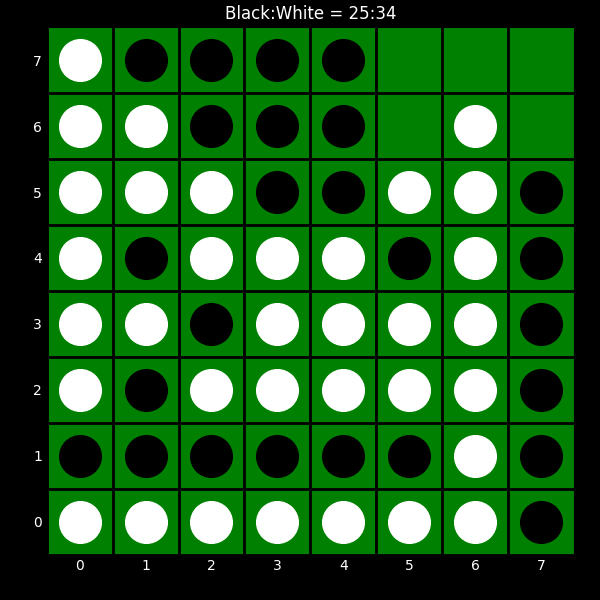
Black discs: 25
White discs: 34